Question: In a Microsoft SQL Server stored procedure, I have table variable, '@PlayerComboStrategy', with a variable number of rows, and columns 'PLAYER_ID', 'POSITION_CODE', 'STATUS_CODE'.
I am looking for the most efficient way to retrieve the 'STRATEGY_ID' associated with the exact combination of all of my table variable rows, if it exists. In other words, how can I find the 'STRATEGY_ID' involving all of the 'PLAYER_IDs' with their specific 'POSITION_CODE' and 'STATUS_CODE'. In the event that it does not exists, I will proceed with its creation in my stored procedure.
I was thinking of pulling a list of all of the 'STRATEGY_IDs' for each rows matching the combination of 'PLAYER_ID', 'POSITION_CODE' and 'STATUS_CODE' and see if there is a common ID between the lists. However, this will fail if, for example, three players (and their position and status code) are associated with a strategy, and the exact same combination plus one (or many) extra players are associated with another strategy. That being said, the 'STRATEGY_ID' retrieved must be built from x number of rows from 'PLAYER_STRATEGY' matching the x number of rows from '@PlayerComboStrategy'.
An example of '@PlayerComboStrategy'
'''
+-----------+---------------+-------------+
| PLAYER_ID | POSITION_CODE | STATUS_CODE |
+-----------+---------------+-------------+
| 33 | 2 | 2 |
| 23 | 4 | 1 |
+-----------+---------------+-------------+
'''
A sample of 'PLAYER_STRATEGY':
'''
+-------------------+-------------+-----------+---------------+-------------+
| PLAYER_STATEGY_ID | STRATEGY_ID | PLAYER_ID | POSITION_CODE | STATUS_CODE |
+-------------------+-------------+-----------+---------------+-------------+
| 1490 | 511 | 64 | 2 | 2 |
| 1491 | 511 | 33 | 2 | 2 |
| 1492 | 511 | 23 | 4 | 1 |
| 1493 | 512 | 33 | 2 | 2 |
| 1494 | 512 | 23 | 5 | 1 |
| 1495 | 513 | 33 | 2 | 2 |
| 1496 | 513 | 23 | 4 | 1 |
| 1497 | 514 | 33 | 2 | 2 |
+-------------------+-------------+-----------+---------------+-------------+
'''
For this example, I would want 'STRATEGY_ID = 513' to be found.

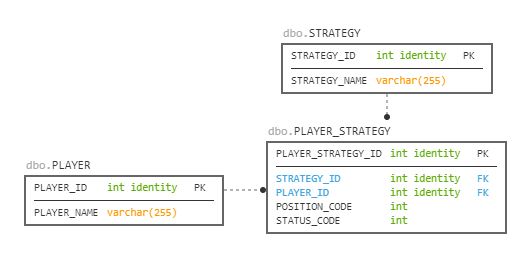
Answer: Here is one way to tackle this. I included a fully working example so you can see a nice and easy way to share data. :) There are multiple ways you can tackle this kind of thing but this is what came to my mind first.
'''
declare @PlayerStrategy table
(
PLAYER_STATEGY_ID int
, STRATEGY_ID int
, PLAYER_ID int
, POSITION_CODE int
, STATUS_CODE int
)
insert @PlayerStrategy values
(1490, 511, 64, 2, 2)
, (1491, 511, 33, 2, 2)
, (1492, 511, 23, 4, 1)
, (1493, 512, 33, 2, 2)
, (1494, 512, 23, 5, 1)
, (1495, 513, 33, 2, 2)
, (1496, 513, 23, 4, 1)
, (1497, 514, 33, 2, 2)
declare @PlayerComboStrategy table
(
PLAYER_ID int
, POSITION_CODE int
, STATUS_CODE int
)
insert @PlayerComboStrategy values
(33, 2, 2)
, (23, 4, 1)
select ps.STRATEGY_ID
from @PlayerStrategy ps
join @PlayerComboStrategy pcs on ps.PLAYER_ID = pcs.PLAYER_ID
and ps.POSITION_CODE = pcs.POSITION_CODE
and ps.STATUS_CODE = pcs.STATUS_CODE
group by ps.STRATEGY_ID
having count(ps.PLAYER_ID) = (select count(*) from @PlayerComboStrategy)
and count(ps.PLAYER_ID) = (select count(*) from @PlayerStrategy ps2 where ps2.STRATEGY_ID = ps.STRATEGY_ID)
'''